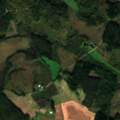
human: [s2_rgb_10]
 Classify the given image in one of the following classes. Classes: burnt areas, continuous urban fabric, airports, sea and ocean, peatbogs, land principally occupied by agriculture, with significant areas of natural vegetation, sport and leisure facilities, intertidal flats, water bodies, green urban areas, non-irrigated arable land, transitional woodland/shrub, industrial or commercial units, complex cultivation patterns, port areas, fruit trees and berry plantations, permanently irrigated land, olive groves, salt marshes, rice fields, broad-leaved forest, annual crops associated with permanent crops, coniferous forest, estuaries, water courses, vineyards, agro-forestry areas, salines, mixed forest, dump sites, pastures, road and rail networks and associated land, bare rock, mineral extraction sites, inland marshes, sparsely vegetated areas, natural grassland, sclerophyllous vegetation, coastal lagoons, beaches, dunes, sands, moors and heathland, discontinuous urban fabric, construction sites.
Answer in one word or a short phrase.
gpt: non-irrigated arable land, coniferous forest, mixed forest, transitional woodland/shrub